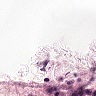
Metastatic tissue present: no